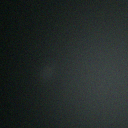
Screen state: off